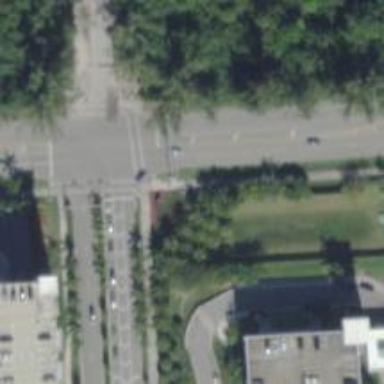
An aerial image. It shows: Crossing road.